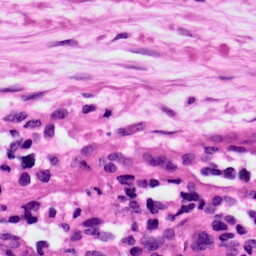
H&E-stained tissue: Ovarian